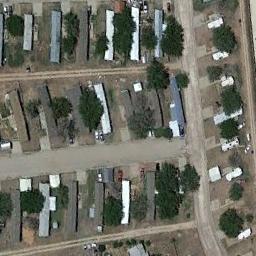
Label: mobile_home_park